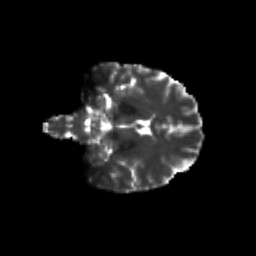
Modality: T2w
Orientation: coronal
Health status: healthy
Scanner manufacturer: philips
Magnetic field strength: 3 T
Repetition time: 9.75 s
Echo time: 0.092 s